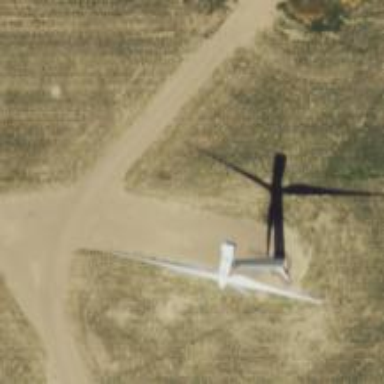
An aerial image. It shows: Wind generator powered by horizontal axis wind turbine.